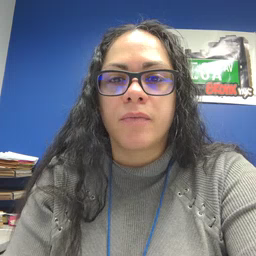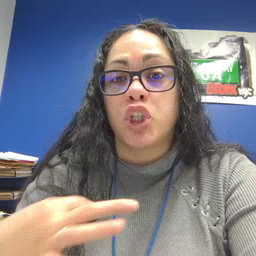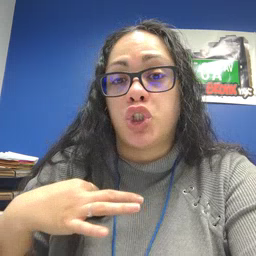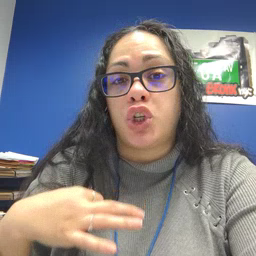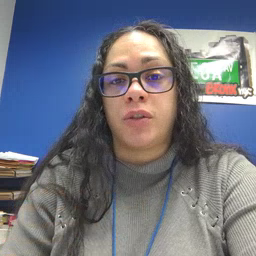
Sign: shirt